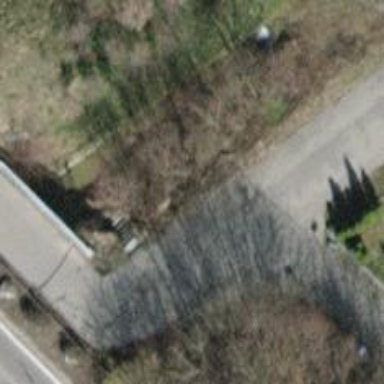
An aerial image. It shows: Concrete steps road made of concrete plates.